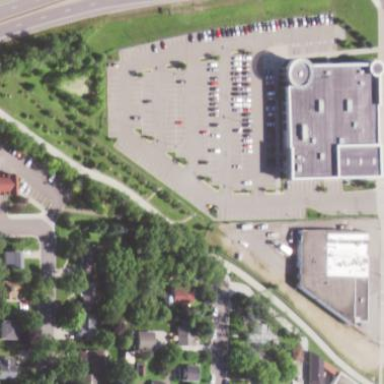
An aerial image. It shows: Retail area.